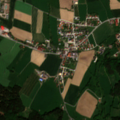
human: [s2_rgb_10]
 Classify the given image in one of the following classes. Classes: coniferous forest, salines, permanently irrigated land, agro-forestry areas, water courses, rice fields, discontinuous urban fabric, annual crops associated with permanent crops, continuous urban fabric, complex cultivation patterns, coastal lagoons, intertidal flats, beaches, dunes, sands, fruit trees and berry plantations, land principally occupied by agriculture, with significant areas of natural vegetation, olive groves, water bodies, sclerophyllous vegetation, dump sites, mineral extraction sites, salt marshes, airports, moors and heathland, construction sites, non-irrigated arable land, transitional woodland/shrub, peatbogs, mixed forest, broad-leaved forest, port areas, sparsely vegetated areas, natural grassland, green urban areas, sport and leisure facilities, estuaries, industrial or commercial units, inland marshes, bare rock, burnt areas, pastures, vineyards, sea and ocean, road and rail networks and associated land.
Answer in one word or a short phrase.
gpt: discontinuous urban fabric, non-irrigated arable land, pastures, complex cultivation patterns, coniferous forest, mixed forest